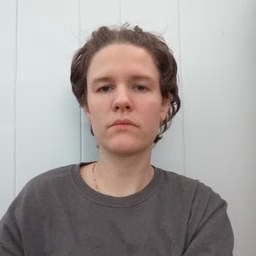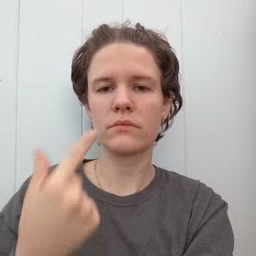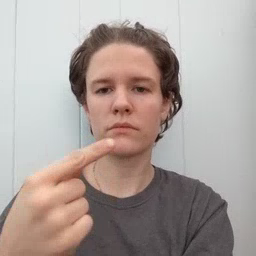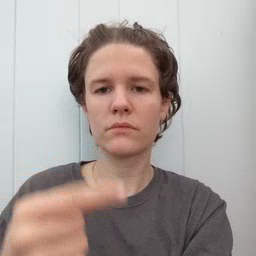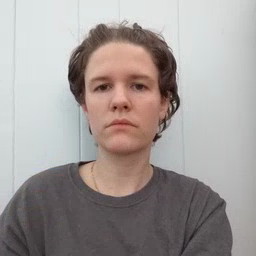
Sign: green